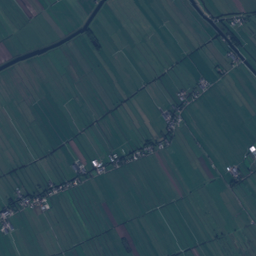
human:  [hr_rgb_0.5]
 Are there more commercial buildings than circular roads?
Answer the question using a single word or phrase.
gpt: yes

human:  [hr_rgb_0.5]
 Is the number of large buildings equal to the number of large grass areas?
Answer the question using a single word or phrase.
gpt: no

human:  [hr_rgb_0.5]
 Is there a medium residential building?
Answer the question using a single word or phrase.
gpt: yes

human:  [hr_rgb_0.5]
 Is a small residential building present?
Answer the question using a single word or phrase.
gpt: yes

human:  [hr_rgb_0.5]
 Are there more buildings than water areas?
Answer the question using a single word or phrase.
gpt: yes

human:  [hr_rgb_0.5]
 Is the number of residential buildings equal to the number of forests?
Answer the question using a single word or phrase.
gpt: no

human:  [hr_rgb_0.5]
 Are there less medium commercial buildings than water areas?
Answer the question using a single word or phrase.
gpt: yes

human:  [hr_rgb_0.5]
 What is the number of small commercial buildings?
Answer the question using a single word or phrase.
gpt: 4

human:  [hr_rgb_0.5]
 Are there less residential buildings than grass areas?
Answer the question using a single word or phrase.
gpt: yes

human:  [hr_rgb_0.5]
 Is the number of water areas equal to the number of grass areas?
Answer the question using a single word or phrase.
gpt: no

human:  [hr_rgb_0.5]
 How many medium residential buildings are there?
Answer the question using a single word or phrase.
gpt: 8

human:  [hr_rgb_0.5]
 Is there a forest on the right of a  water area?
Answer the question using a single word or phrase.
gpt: yes

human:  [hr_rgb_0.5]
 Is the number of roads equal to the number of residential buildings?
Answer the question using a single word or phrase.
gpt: no

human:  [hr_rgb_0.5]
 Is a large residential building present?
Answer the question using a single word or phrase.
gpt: no

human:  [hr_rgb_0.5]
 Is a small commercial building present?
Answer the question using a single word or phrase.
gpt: yes

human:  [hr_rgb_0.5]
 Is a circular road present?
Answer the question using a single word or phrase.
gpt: no

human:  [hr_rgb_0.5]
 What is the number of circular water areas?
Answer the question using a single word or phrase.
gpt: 0

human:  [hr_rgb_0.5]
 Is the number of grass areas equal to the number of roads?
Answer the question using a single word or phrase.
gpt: no

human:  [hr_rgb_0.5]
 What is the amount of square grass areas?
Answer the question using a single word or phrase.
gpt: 0

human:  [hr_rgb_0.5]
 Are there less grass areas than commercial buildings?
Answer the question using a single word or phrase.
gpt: no

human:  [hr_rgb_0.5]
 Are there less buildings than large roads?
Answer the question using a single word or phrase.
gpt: no

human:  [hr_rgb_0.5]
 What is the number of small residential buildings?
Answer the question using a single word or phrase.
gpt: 204

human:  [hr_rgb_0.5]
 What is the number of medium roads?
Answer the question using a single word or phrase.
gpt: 171

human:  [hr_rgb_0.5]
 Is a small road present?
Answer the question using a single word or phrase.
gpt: yes

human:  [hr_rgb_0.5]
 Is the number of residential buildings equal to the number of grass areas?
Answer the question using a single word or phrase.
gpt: no

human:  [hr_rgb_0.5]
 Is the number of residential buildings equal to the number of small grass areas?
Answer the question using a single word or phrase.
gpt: no

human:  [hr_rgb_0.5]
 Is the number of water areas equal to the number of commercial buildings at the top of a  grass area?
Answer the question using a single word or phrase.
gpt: no

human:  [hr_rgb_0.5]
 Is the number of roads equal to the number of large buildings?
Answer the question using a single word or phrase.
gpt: no

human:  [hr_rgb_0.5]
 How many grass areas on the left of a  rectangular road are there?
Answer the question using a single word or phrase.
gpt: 0

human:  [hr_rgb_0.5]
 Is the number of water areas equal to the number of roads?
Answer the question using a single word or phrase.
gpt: no

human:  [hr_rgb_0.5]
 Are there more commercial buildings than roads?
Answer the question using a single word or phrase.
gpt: no

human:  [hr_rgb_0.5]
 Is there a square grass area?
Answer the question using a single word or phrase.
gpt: no

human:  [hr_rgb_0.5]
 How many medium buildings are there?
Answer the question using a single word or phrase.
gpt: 9

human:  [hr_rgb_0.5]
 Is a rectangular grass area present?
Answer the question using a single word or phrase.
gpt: yes

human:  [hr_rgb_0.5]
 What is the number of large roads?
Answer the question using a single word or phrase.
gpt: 0

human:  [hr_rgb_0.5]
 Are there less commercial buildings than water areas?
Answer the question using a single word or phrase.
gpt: yes